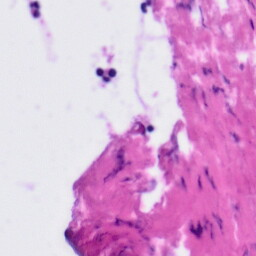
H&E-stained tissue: Tonsil